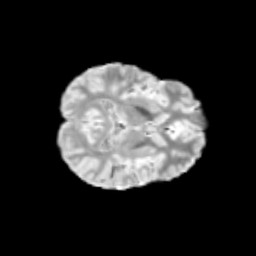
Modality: T2w
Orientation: axial
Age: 10
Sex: female
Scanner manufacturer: siemens
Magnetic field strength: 3 T
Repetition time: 3.8 s
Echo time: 0.07 s